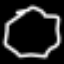
Label: octagon